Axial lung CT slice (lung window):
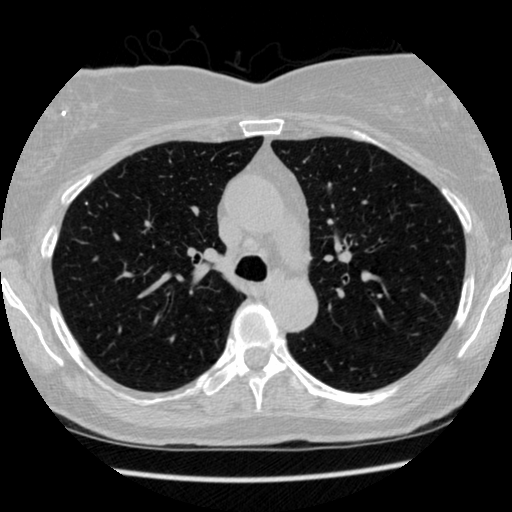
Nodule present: no